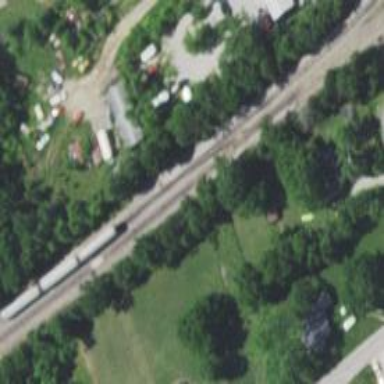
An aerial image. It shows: Railway siding for service.